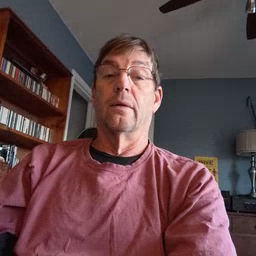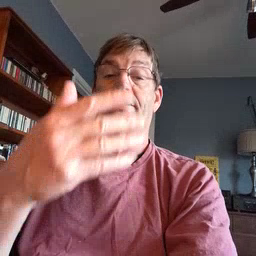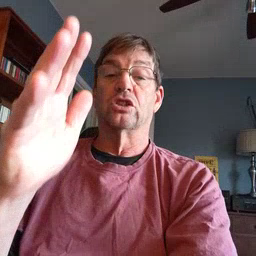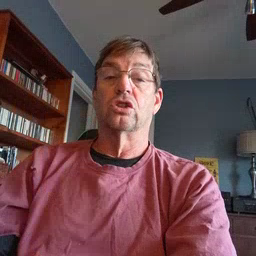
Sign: finish